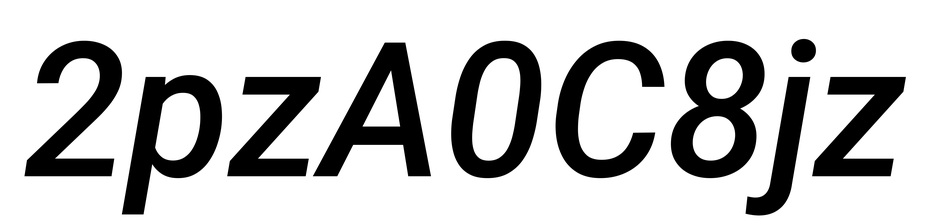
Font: Roboto-Italic_Medium_Italic